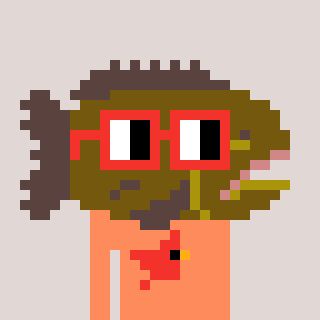
a pixel art character with square red glasses, a grouper-shaped head and a peachy-colored body on a warm background